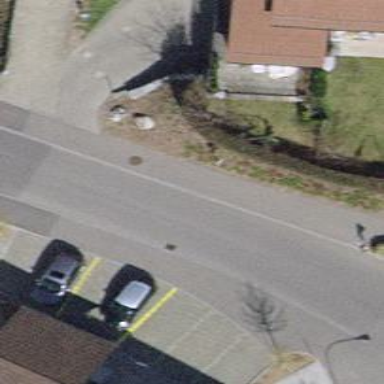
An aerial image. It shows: Traffic calming table.